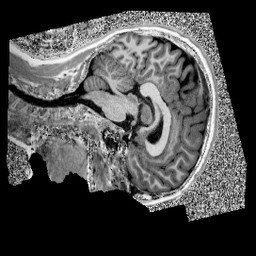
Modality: UNIT1
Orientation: sagittal
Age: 11
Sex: male
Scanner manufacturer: siemens
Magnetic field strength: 3 T
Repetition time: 4 s
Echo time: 0.00303 s